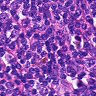
Metastatic tissue present: no